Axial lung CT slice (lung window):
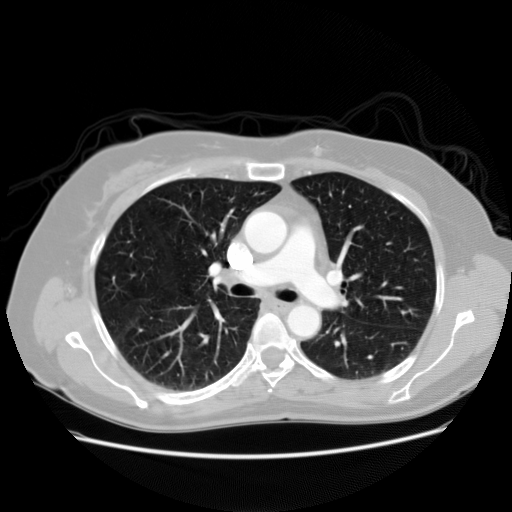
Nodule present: no